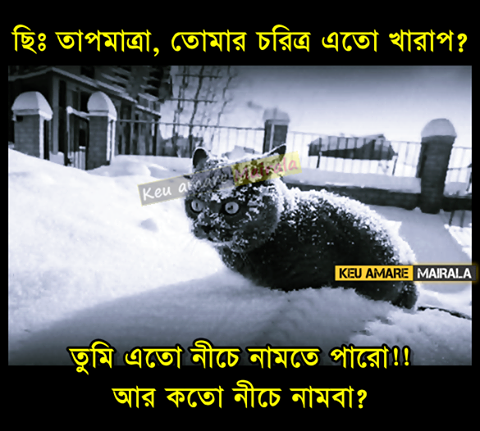
Caption: ছিঃ তাপমাত্রা, তোমার চরিত্র এতো খারাপ?  তুমি এতো নীচে নামতে পারো!! আর কতো নীচে নামবা?
Label: non-hate